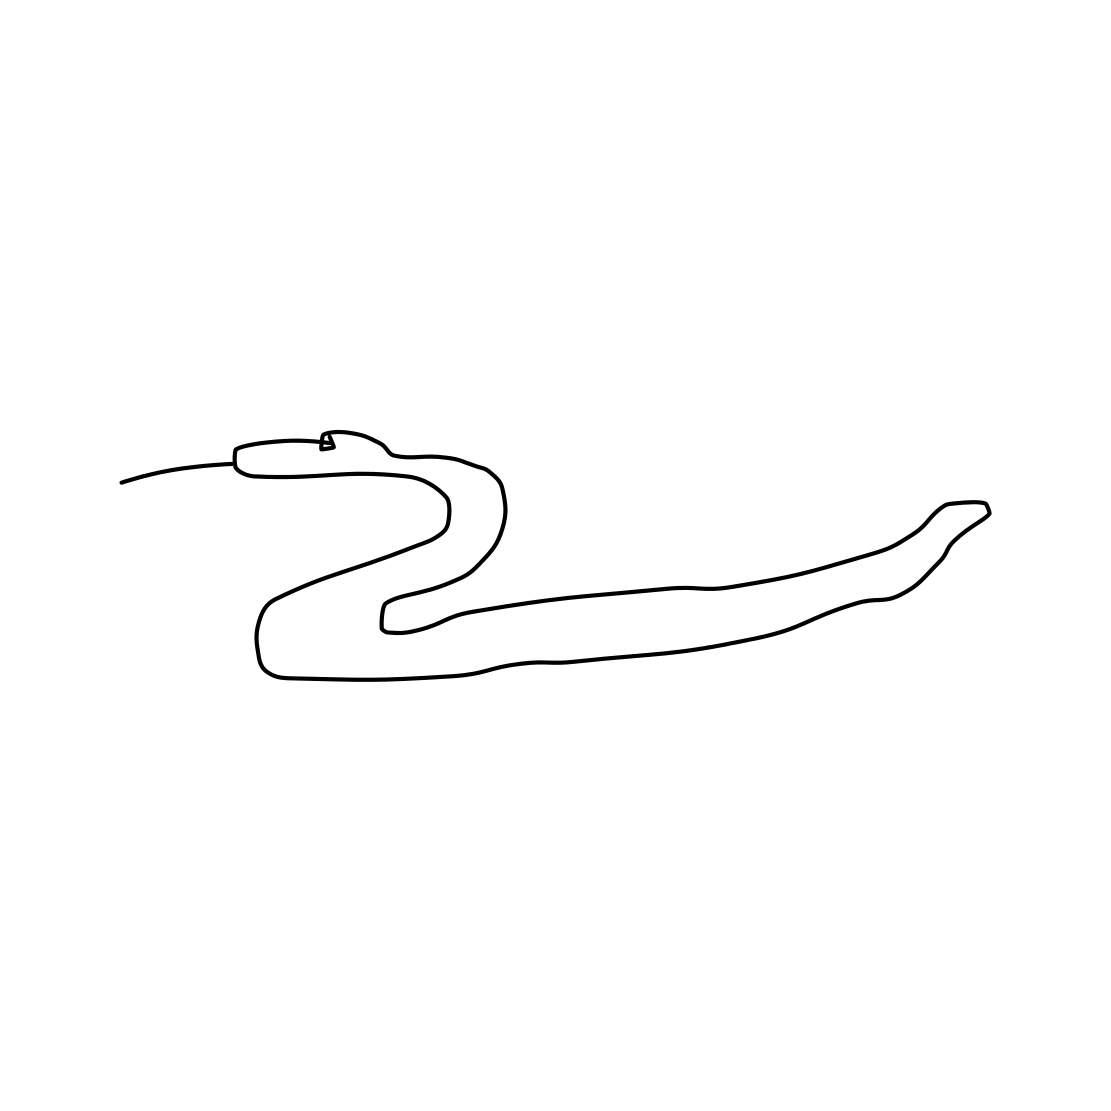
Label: snake